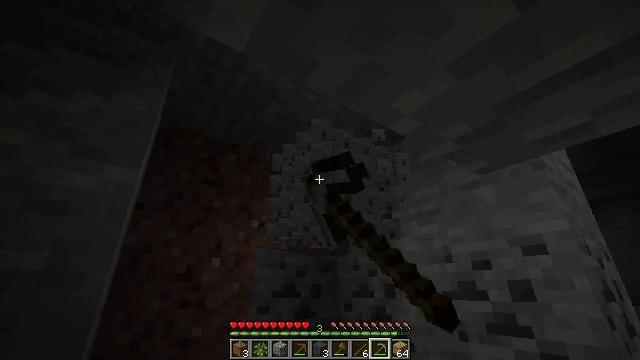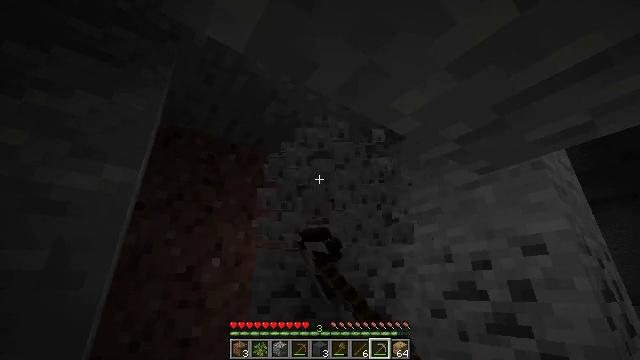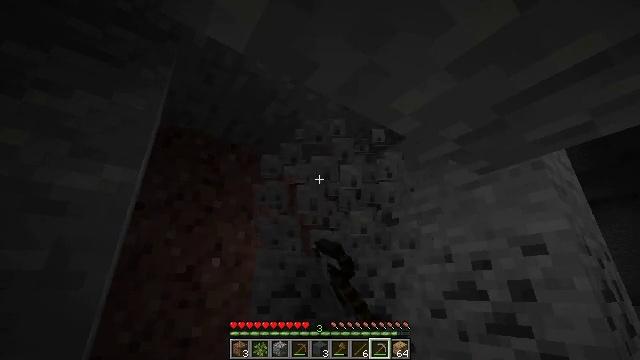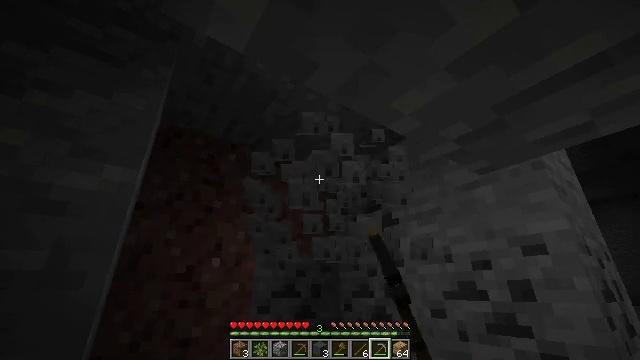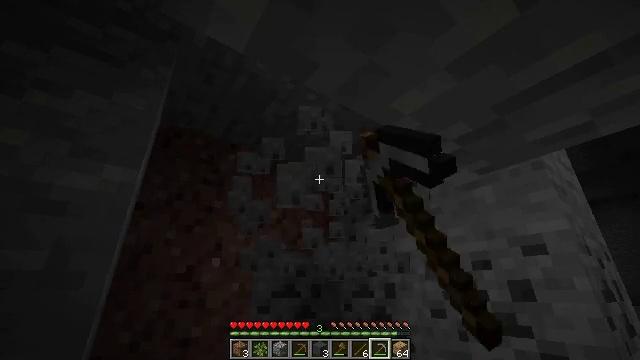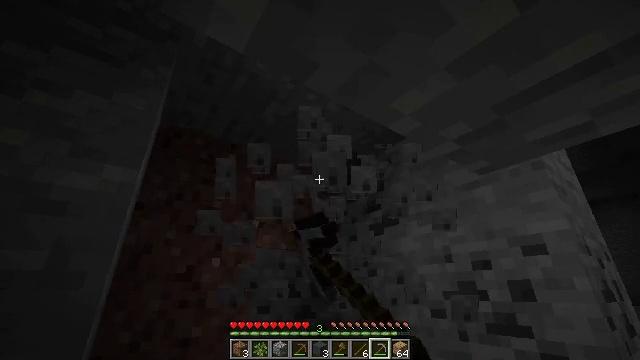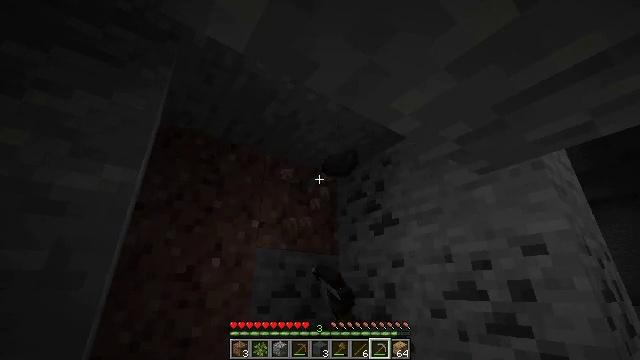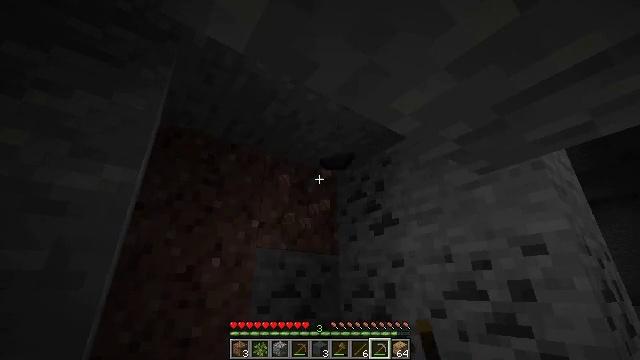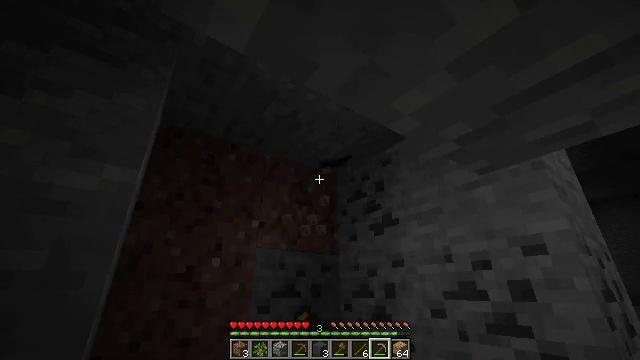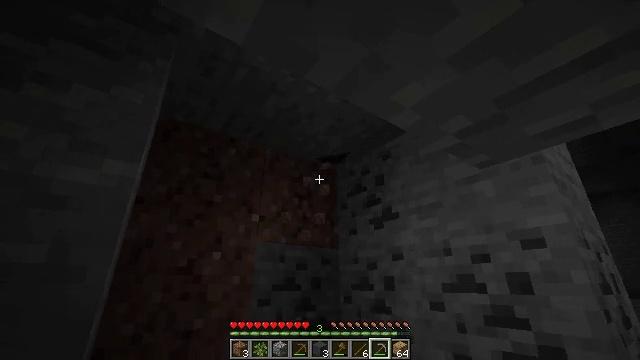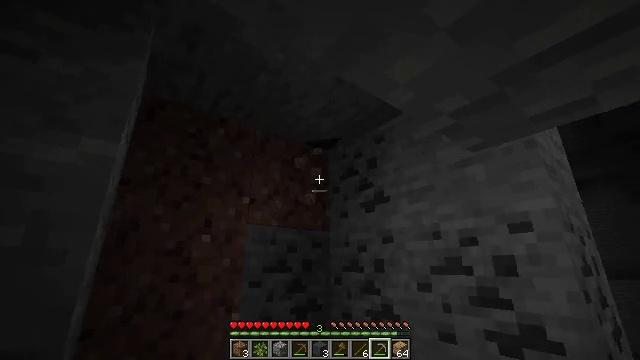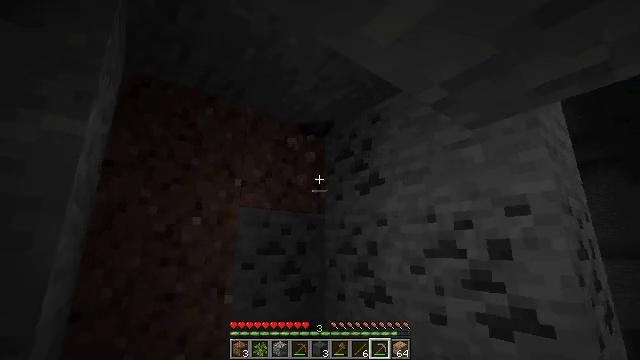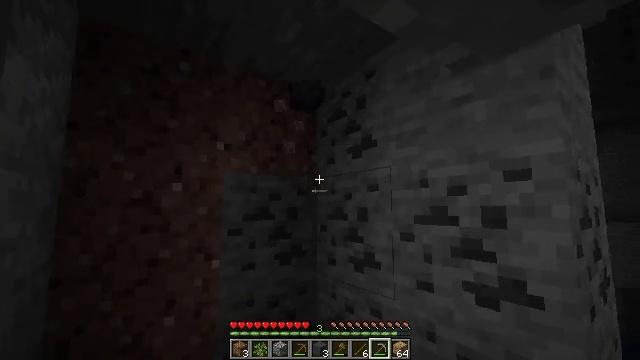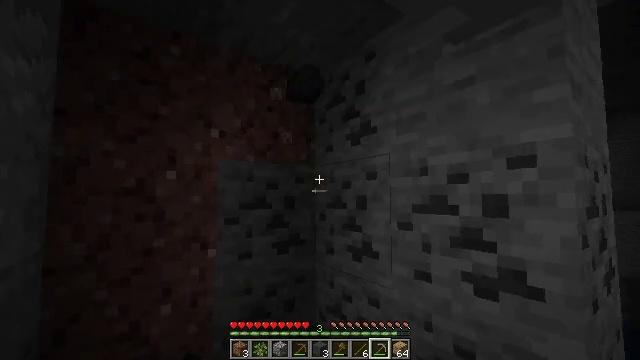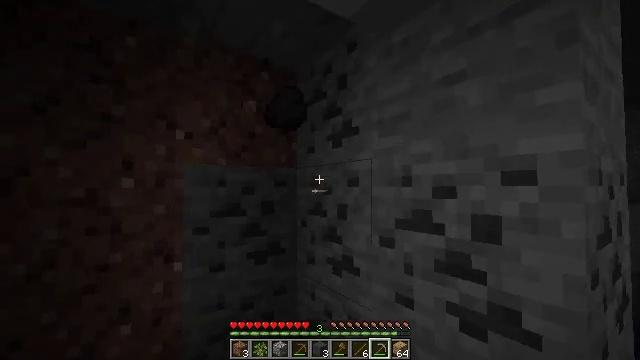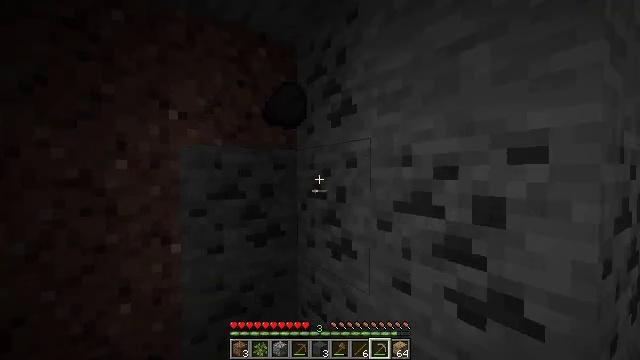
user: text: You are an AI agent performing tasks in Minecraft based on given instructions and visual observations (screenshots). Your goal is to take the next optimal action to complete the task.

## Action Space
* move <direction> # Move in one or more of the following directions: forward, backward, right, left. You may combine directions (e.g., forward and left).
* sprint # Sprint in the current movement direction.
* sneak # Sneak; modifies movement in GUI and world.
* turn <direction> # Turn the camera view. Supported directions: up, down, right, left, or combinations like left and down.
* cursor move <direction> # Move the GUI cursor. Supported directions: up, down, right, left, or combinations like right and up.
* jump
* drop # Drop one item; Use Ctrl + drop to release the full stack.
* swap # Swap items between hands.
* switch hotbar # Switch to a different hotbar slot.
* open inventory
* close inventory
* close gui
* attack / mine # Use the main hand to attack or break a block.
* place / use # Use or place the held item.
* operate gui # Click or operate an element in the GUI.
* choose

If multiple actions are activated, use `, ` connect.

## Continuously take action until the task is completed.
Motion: motion action
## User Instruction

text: Mine the coal ore underground.
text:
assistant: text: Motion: attack / mine
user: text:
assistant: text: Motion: attack / mine
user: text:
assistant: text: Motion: attack / mine
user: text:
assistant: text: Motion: attack / mine
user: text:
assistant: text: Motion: attack / mine
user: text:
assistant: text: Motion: attack / mine
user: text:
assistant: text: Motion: attack / mine
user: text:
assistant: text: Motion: attack / mine
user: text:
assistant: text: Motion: turn down, attack / mine
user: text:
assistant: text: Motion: move forward, turn right and down
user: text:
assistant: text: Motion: move forward and move right, turn down
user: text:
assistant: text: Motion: move forward and move right, turn left and down
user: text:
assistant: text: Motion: move forward and move right, turn down
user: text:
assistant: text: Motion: move forward and move right, turn left and down, jump
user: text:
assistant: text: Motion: move forward and move right, turn left and down, jump
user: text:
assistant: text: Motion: move forward, turn left and down, jump
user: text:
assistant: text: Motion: move forward, turn left and down, jump
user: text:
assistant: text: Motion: move forward, turn left and down, jump
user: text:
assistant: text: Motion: move forward, turn left and down
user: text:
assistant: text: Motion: move forward, turn left and down
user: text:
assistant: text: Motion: move forward
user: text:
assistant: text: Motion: move forward and move left
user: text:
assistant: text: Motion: move forward and move left, turn down
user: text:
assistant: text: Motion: move forward and move left, turn right and down
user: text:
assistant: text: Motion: move forward and move left, turn right and down
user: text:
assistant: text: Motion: move forward and move left, turn right and down
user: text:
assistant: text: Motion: move forward and move left, turn right
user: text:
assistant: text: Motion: turn right and up
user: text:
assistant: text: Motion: turn right and up
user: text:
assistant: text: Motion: turn right and up